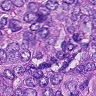
Metastatic tissue present: yes